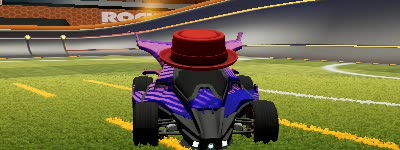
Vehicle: aftershock